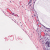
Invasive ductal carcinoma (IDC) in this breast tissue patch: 1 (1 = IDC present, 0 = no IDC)